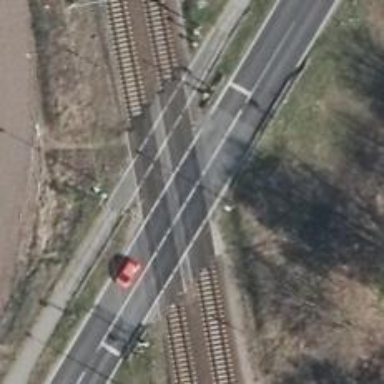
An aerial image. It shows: Level crossing with barrier.